Fundus camera: zeiss
Shooting center: fovea
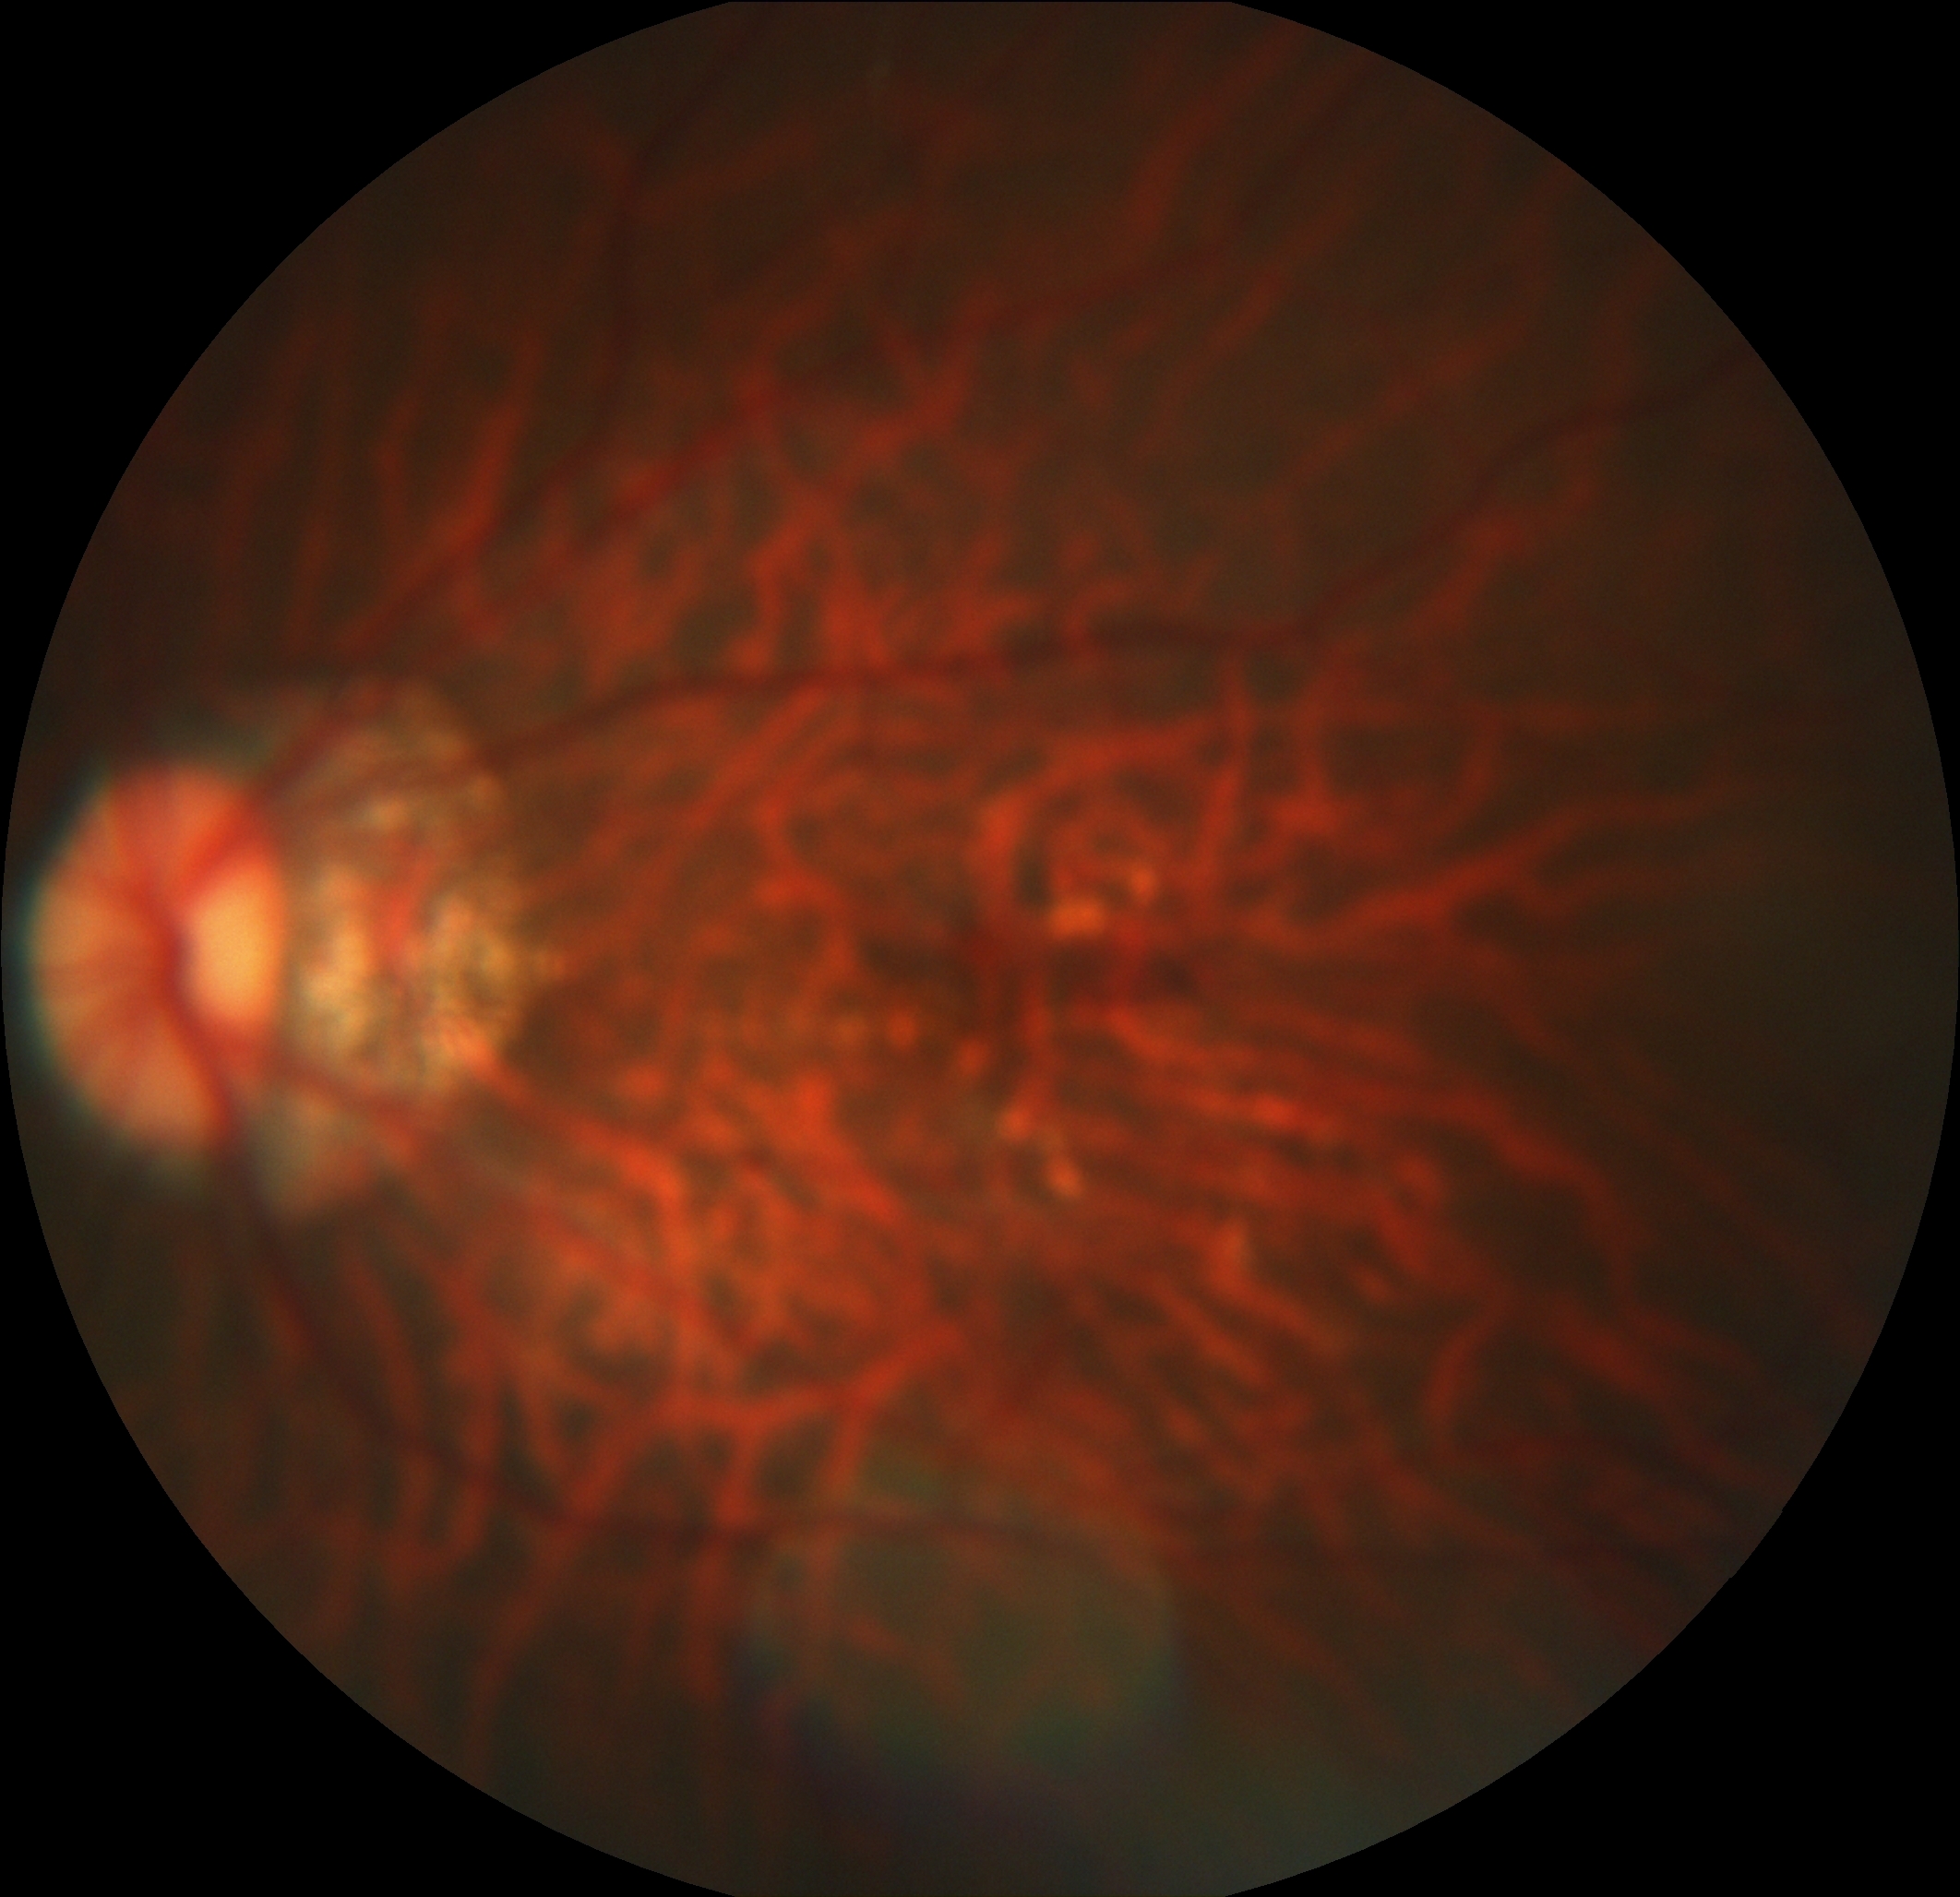
Pathologic myopia: yes
Patchy retinal atrophy: present
Retinal detachment: absent